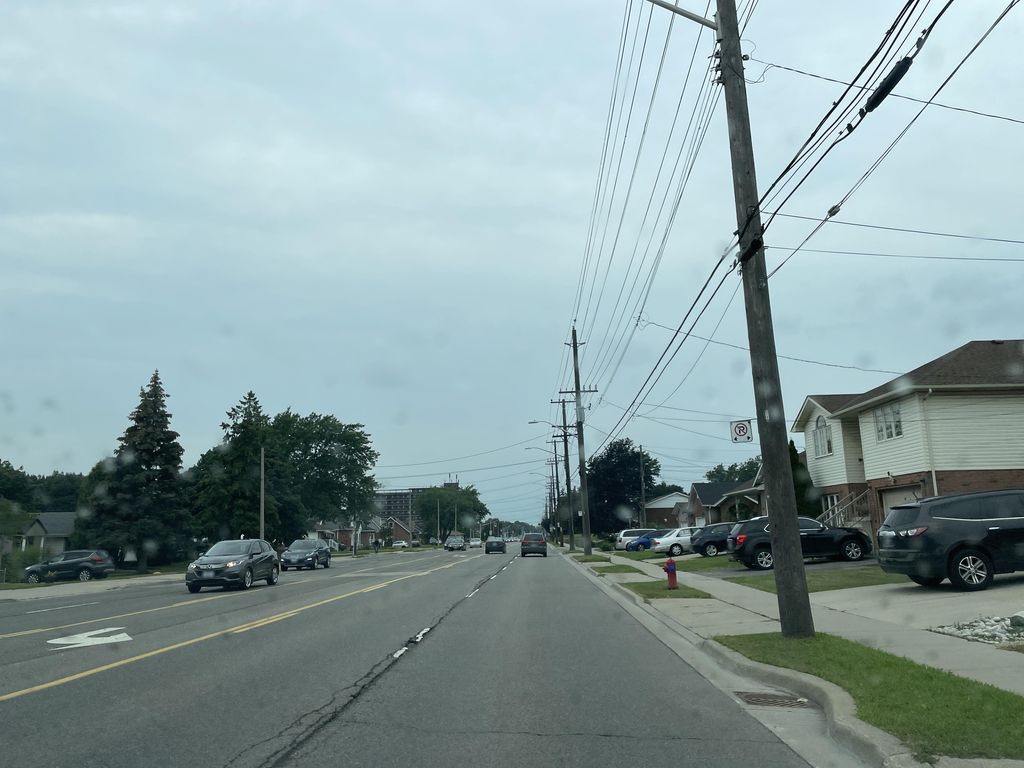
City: hamilton